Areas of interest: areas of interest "Bo Shi Ophthalmology"
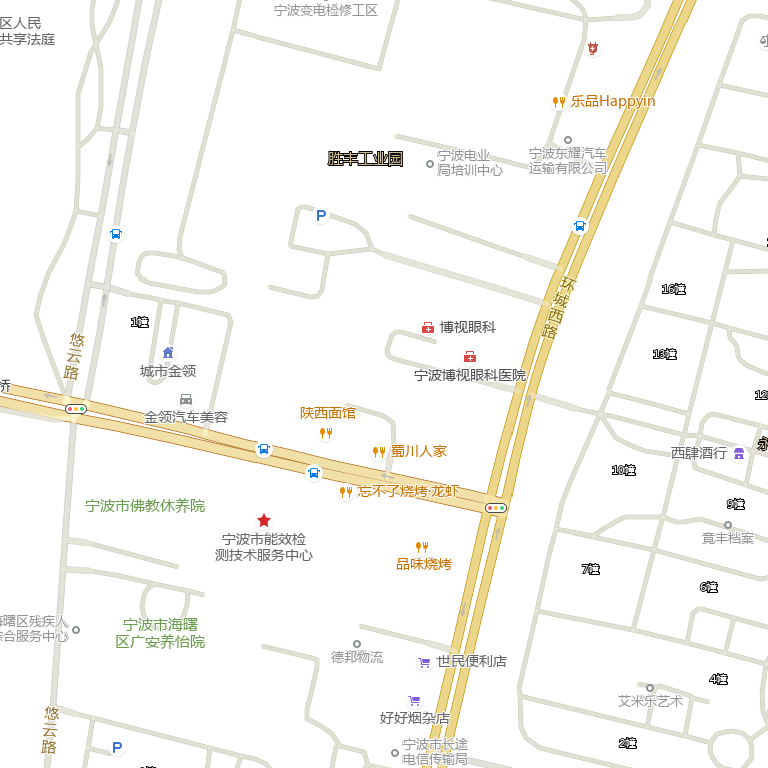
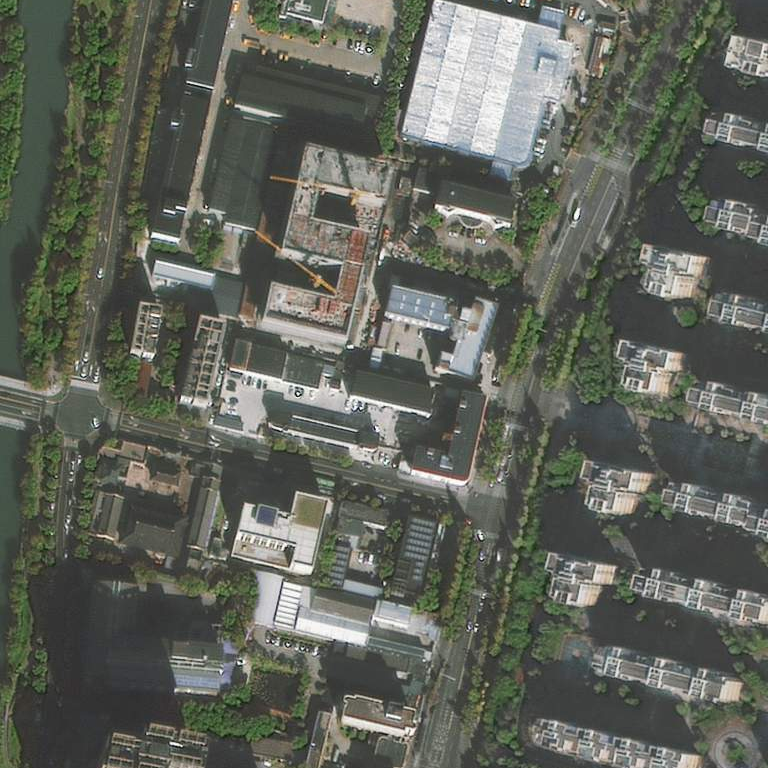